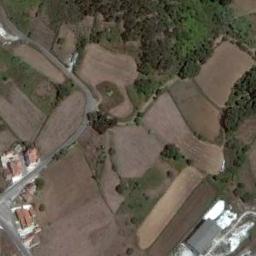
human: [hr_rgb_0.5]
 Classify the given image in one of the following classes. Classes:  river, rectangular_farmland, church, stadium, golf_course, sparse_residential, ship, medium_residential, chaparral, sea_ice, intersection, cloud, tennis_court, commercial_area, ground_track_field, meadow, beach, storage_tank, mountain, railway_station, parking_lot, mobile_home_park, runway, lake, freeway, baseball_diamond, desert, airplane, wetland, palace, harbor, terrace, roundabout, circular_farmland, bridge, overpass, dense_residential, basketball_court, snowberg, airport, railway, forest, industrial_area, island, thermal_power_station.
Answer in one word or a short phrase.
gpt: terrace